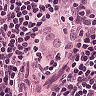
Metastatic tissue present: yes